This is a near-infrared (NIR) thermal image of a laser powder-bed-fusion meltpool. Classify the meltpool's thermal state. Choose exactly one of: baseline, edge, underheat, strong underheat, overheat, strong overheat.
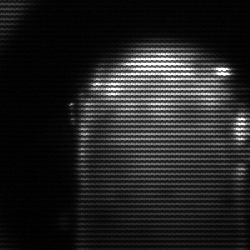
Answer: baseline